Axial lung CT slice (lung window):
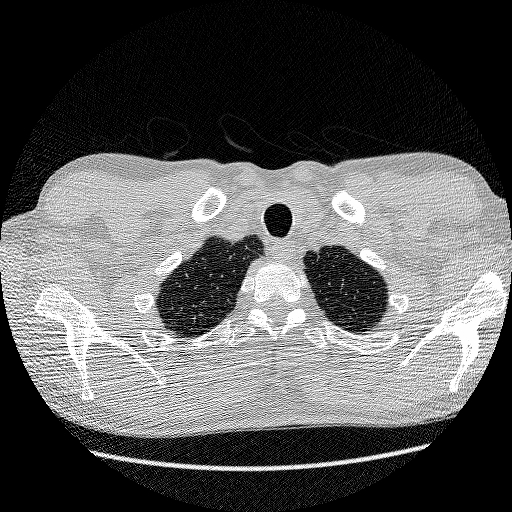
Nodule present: no